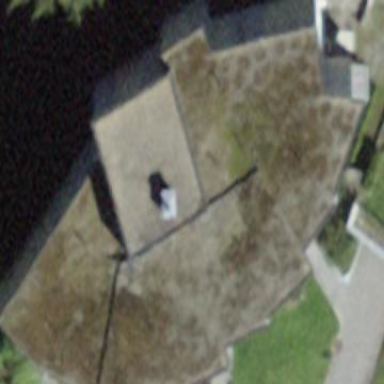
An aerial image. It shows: Flat-roofed building.